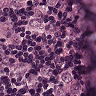
Metastatic tissue present: yes